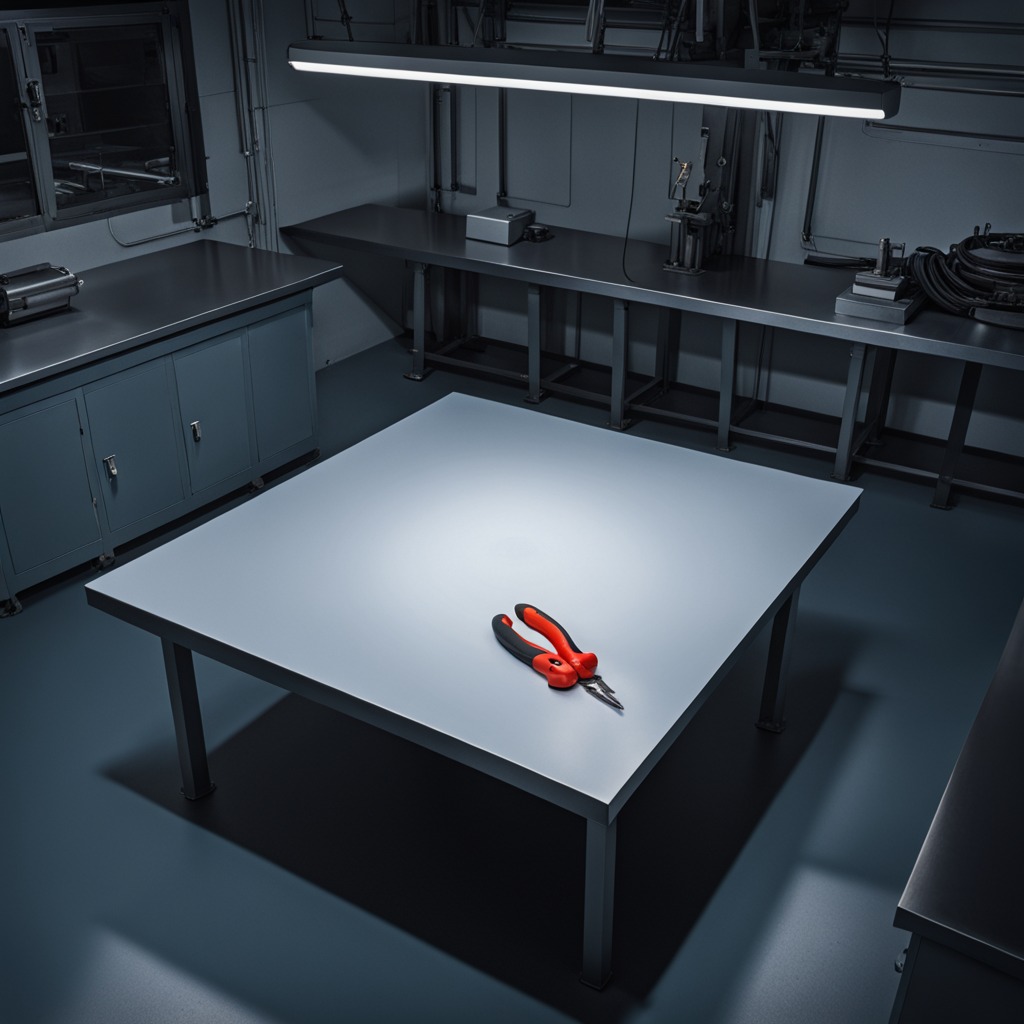
A plier is lying on the tabletop.